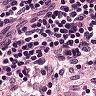
Metastatic tissue present: no